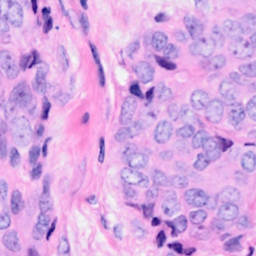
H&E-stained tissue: Breast